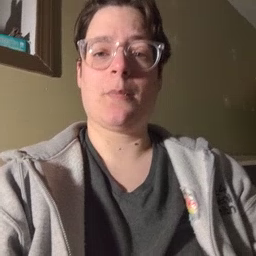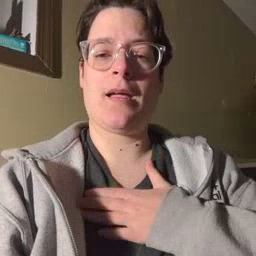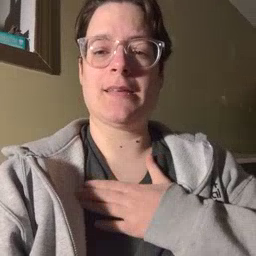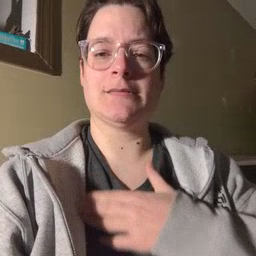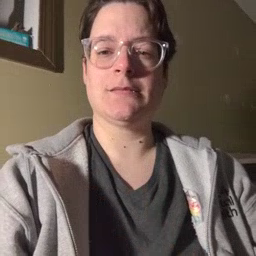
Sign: minemy